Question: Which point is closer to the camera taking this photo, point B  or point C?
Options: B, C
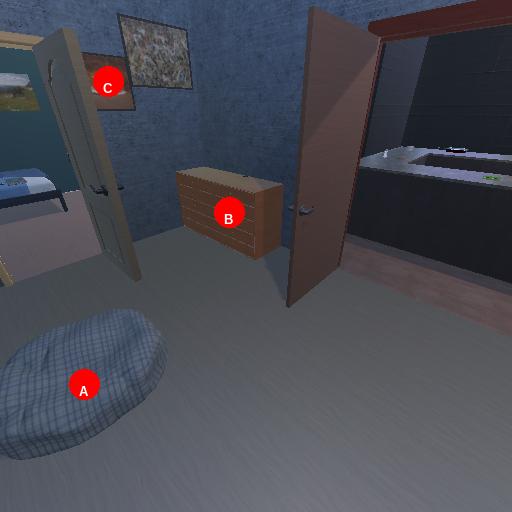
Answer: B